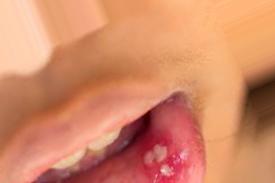
Condition: Mouth Ulcer